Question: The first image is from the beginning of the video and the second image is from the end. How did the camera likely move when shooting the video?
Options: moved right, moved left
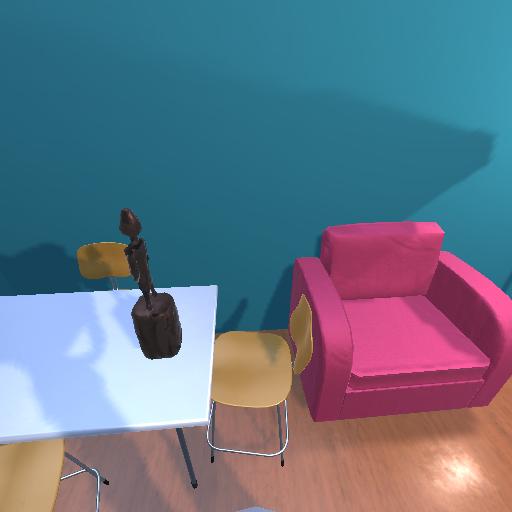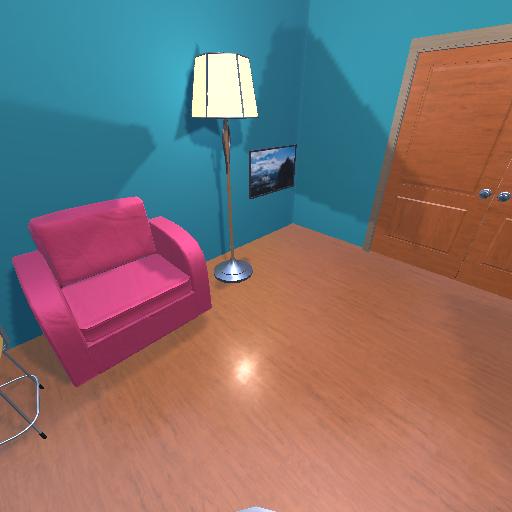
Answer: moved right